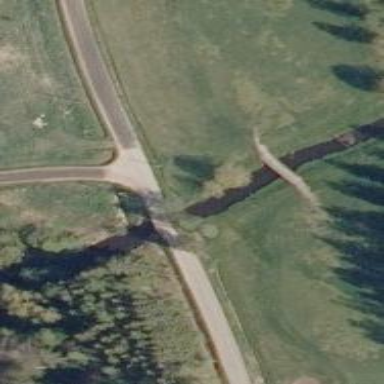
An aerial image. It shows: Residential road with bridge.